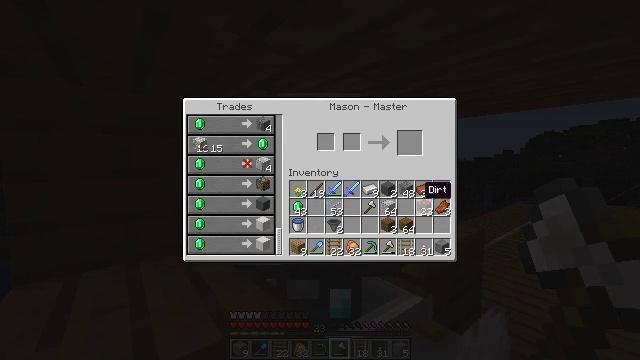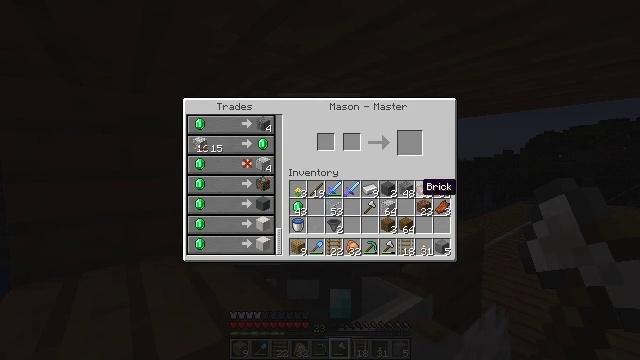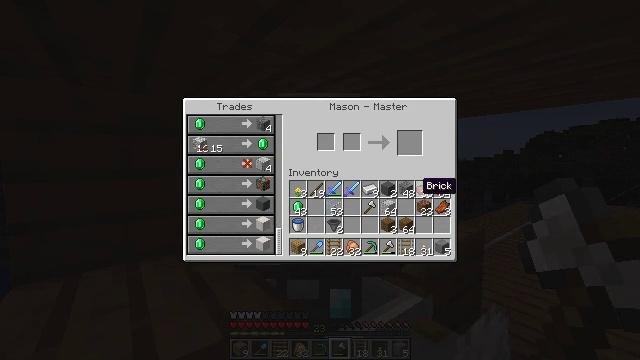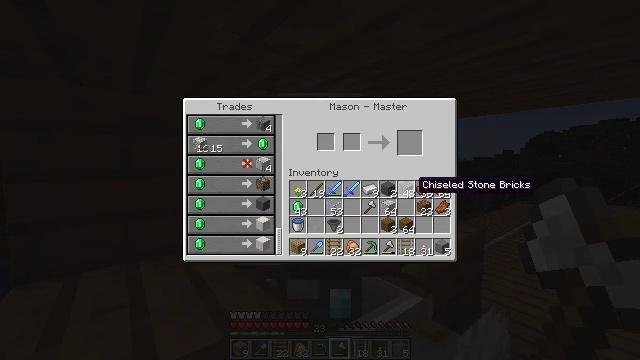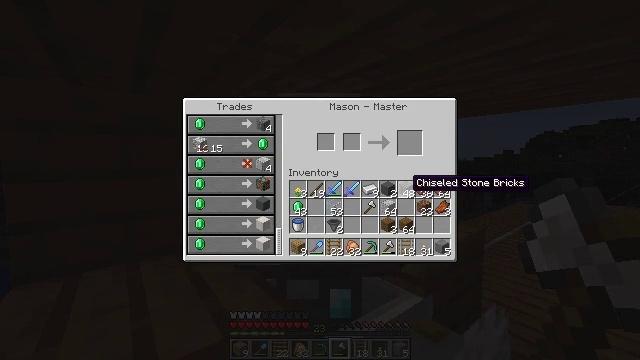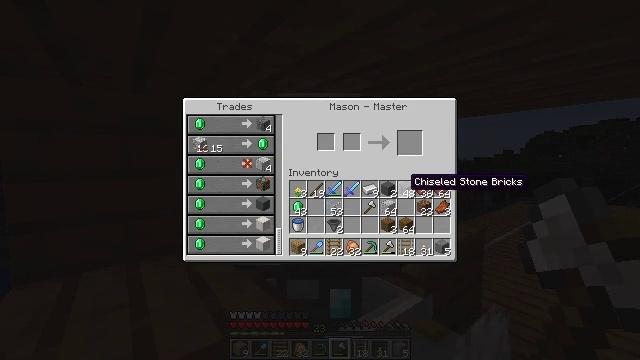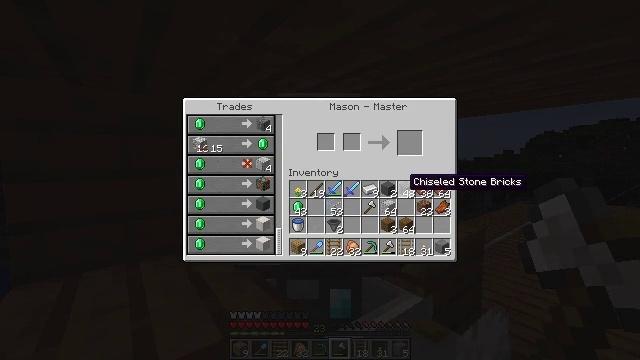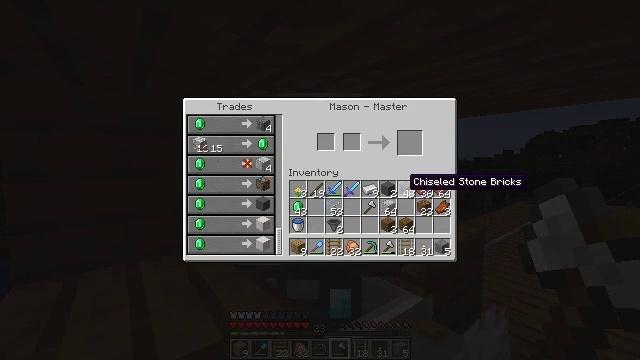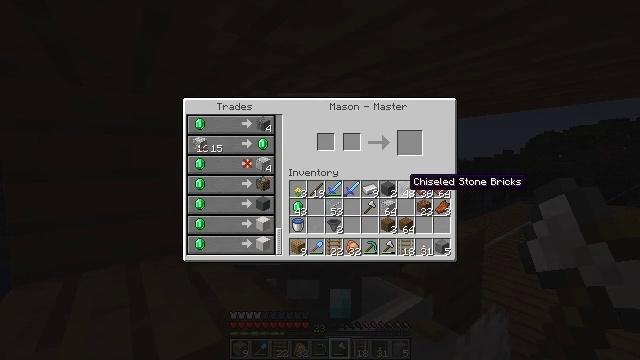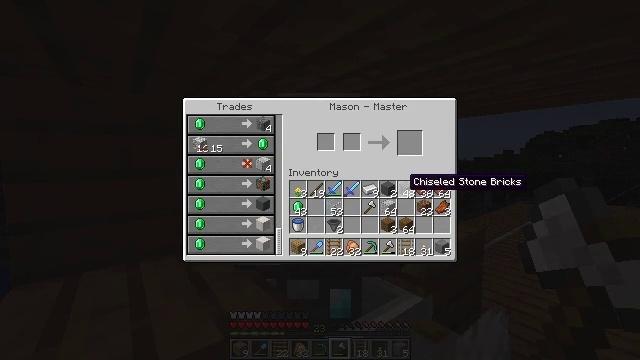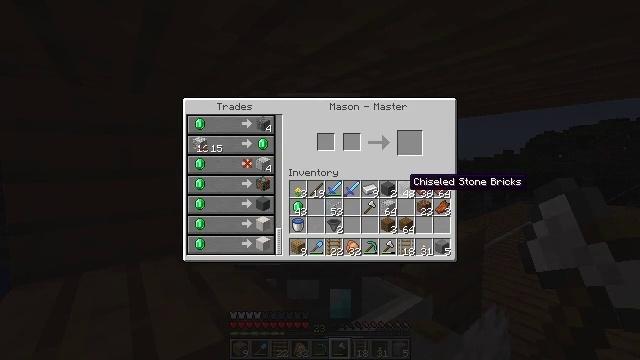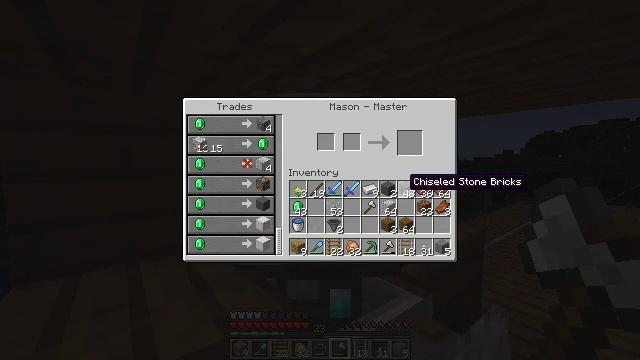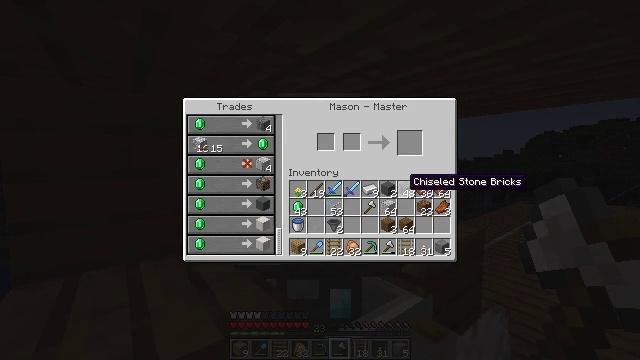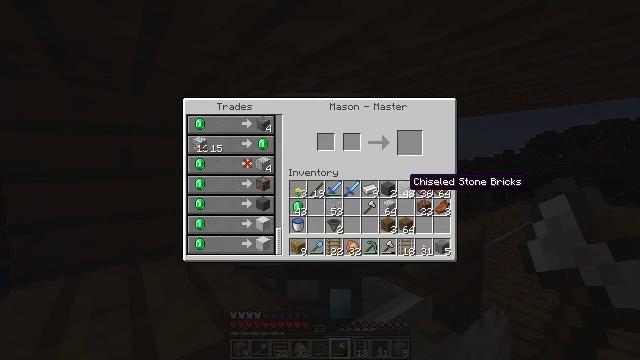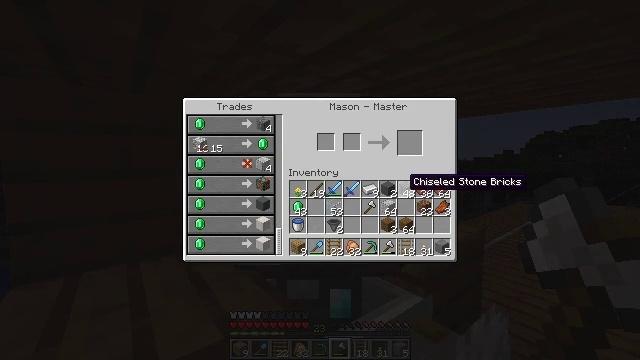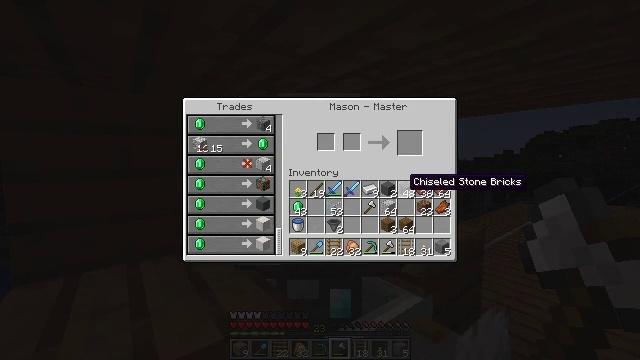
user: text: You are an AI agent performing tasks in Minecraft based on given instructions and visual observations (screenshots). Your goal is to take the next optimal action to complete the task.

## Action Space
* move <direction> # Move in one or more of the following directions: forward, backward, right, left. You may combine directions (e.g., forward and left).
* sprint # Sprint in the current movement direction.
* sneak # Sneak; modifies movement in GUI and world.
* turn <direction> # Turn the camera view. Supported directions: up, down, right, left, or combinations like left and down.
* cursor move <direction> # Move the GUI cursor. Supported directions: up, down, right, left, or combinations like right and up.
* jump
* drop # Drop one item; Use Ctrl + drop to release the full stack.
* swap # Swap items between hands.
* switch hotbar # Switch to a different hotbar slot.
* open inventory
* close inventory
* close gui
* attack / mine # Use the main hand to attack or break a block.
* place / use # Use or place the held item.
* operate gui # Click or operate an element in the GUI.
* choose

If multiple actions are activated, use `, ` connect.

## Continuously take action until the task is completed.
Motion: motion action
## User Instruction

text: Craft chiseled stone bricks.
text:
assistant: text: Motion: no_op
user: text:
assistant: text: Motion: no_op
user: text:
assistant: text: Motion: no_op
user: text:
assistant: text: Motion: no_op
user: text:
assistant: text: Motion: no_op
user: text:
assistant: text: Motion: no_op
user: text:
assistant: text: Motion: no_op
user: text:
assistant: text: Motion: no_op
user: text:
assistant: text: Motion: no_op
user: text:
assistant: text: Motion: no_op
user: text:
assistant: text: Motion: no_op
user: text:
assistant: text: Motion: no_op
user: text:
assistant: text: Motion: no_op
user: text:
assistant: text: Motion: no_op
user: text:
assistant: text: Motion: no_op
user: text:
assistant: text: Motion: no_op
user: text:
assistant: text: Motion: no_op
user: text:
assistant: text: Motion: no_op
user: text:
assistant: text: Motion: no_op
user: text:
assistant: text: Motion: no_op
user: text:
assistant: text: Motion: no_op
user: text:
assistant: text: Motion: no_op
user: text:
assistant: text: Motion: cursor move left
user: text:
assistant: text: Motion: cursor move left and down
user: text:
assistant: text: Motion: cursor move left and down
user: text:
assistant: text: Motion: cursor move left
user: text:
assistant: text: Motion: no_op
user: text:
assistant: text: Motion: no_op
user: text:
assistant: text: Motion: no_op
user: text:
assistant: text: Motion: cursor move left and down